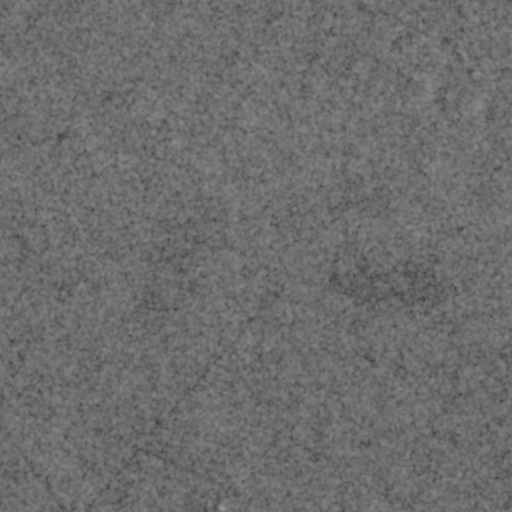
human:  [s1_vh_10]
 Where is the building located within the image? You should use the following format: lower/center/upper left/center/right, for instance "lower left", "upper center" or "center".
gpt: The building is located in the lower center of the image.
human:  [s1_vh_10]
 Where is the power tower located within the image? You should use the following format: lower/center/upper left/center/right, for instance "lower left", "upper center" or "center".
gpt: There is no power tower in the image.

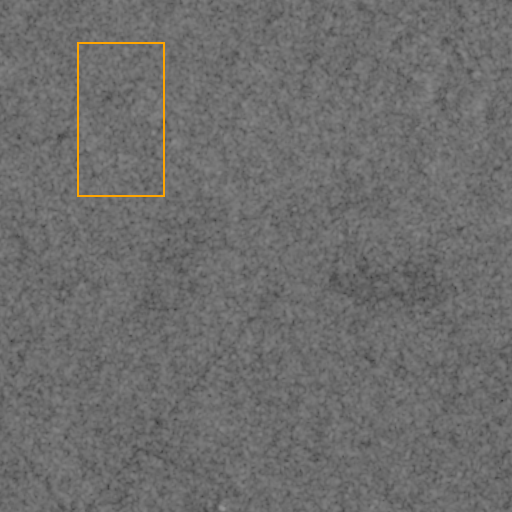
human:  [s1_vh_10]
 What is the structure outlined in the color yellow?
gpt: There is no yellow outline.
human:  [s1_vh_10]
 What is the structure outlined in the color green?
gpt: There is no structure outlined in green.